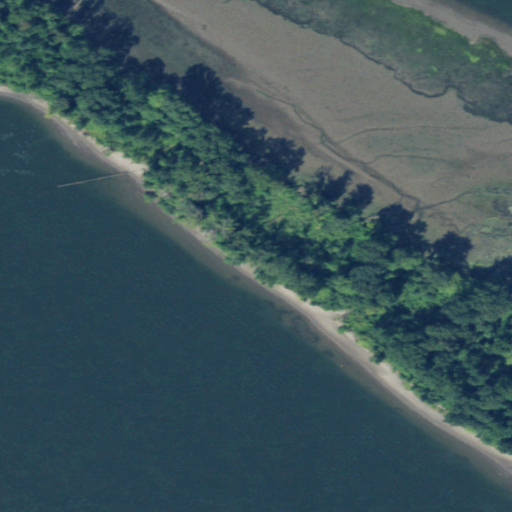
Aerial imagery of island in Washington named Coffee Pot Island containing open water, woody wetlands, herbaceous wetlands, and barren land